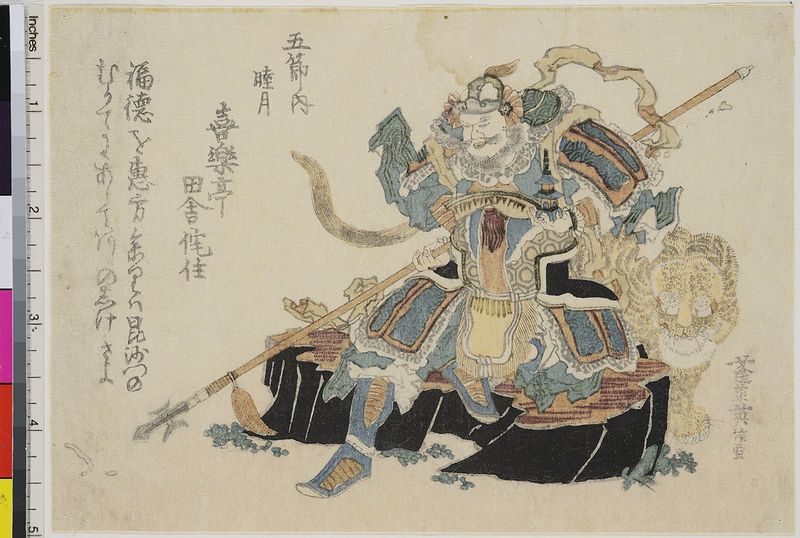
Künstler: Kikukawa Eishin
Standort: Hamburg
Institution: Museum für Kunst und Gewerbe Hamburg
Schlagwörter: blau, hut, holzschnitt, japan, schrift, lanze, druck, druckgraphik, druckgrafik, schwert, uniform, soldat, krieger, löwe, zeit, farbholzschnitt, tiger, grausam, samurai, edo, reproduktionen, druckerzeugnisse, soldatenleben, blindprägedruck, blinddruck